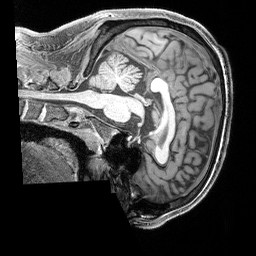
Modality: T1w
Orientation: sagittal
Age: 42
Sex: male
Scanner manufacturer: siemens
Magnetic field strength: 3 T
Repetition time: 2.4 s
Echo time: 0.00215 s